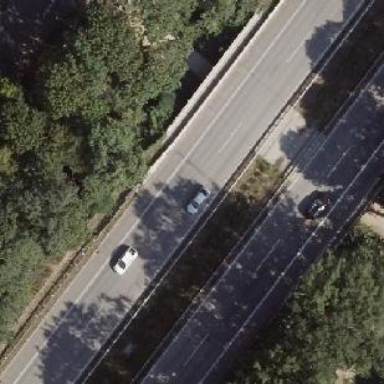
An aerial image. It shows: Motorway bridge.